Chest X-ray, PA view. Patient: 38 years old, sex M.
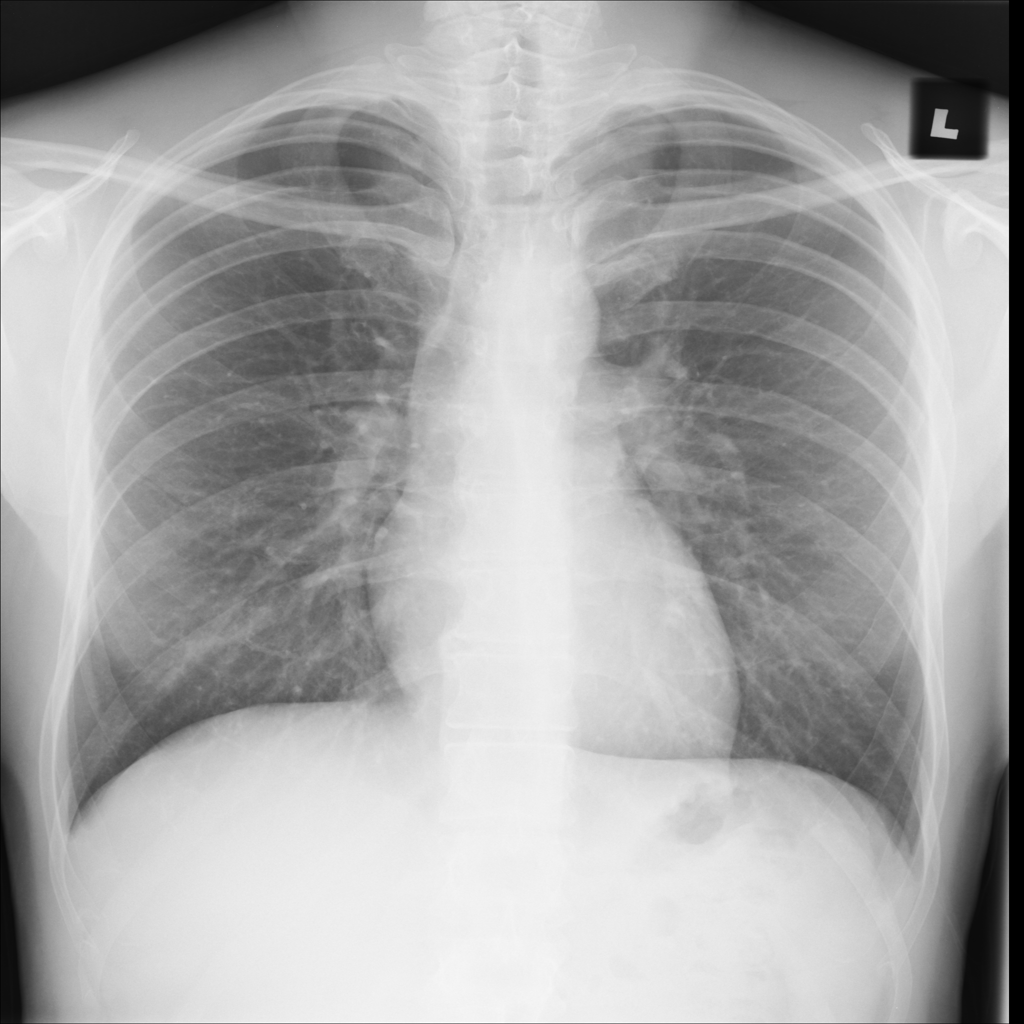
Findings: No Finding